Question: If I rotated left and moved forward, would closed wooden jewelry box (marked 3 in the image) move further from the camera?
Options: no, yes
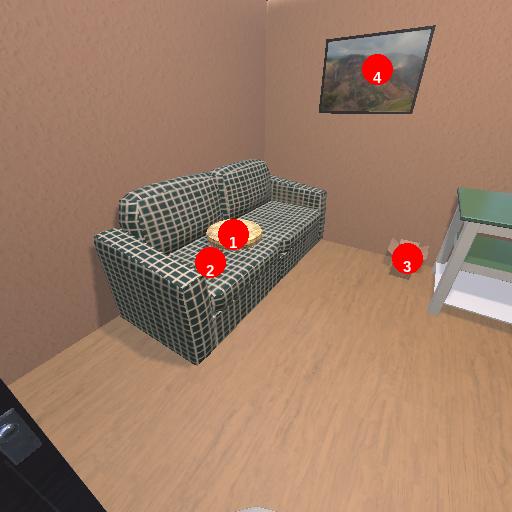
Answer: no